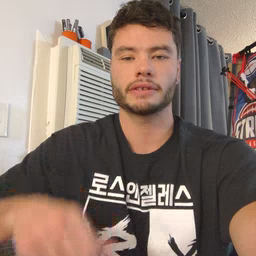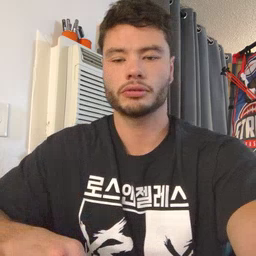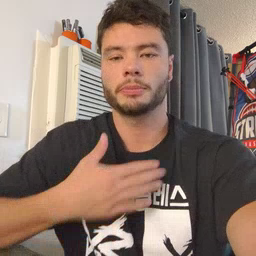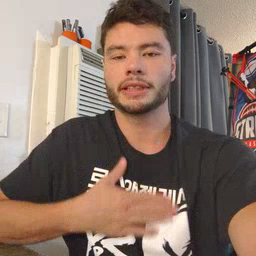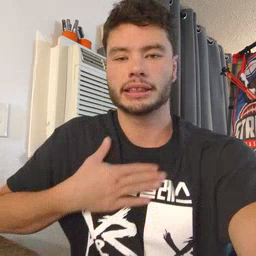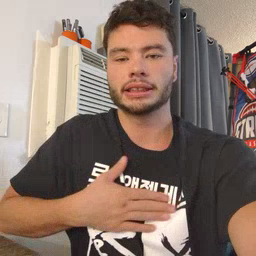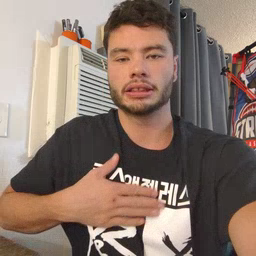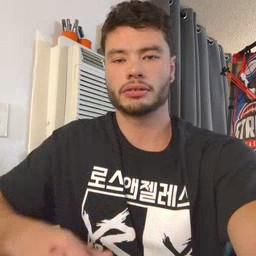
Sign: please